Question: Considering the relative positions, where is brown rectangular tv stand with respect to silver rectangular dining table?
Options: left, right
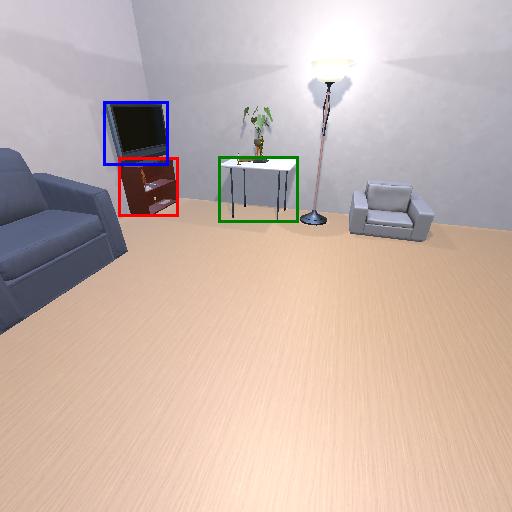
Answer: left